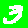
Digit: 3